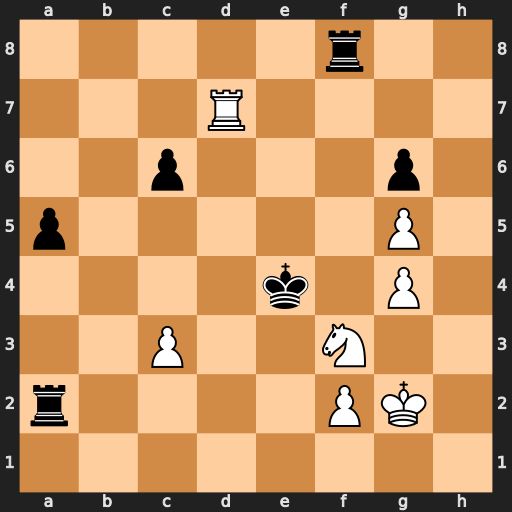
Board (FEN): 5r2/3R4/2p3p1/p5P1/4k1P1/2P2N2/r4PK1/8
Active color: w
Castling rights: -
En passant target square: -
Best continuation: Rd4#